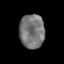
Tissue: prostate
Cell type: T cells
Senescence score: 0.3545
Nuclear area (px): 836
Mean DAPI intensity: 118.301